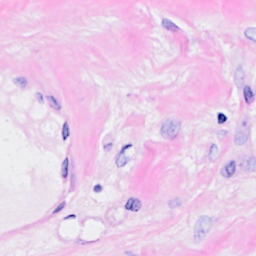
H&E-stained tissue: Breast